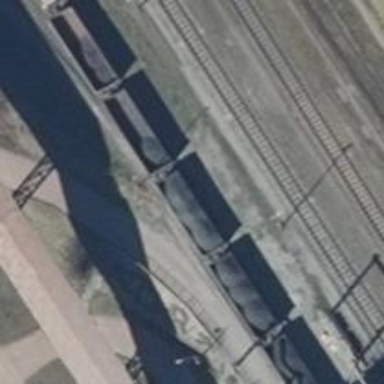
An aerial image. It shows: Railway switch.